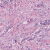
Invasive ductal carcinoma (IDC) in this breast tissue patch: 1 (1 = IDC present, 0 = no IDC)